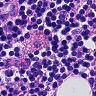
Metastatic tissue present: no